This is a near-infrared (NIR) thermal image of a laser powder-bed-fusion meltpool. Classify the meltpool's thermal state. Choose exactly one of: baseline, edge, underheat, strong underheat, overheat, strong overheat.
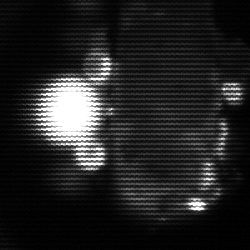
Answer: strong underheat